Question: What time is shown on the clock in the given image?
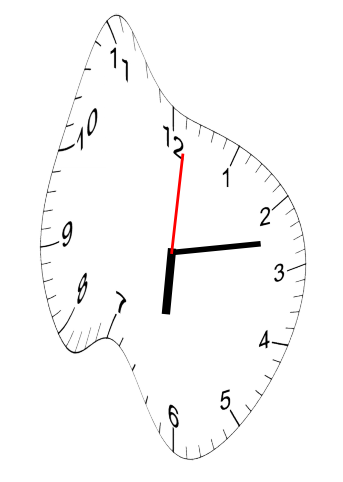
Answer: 06:13:01